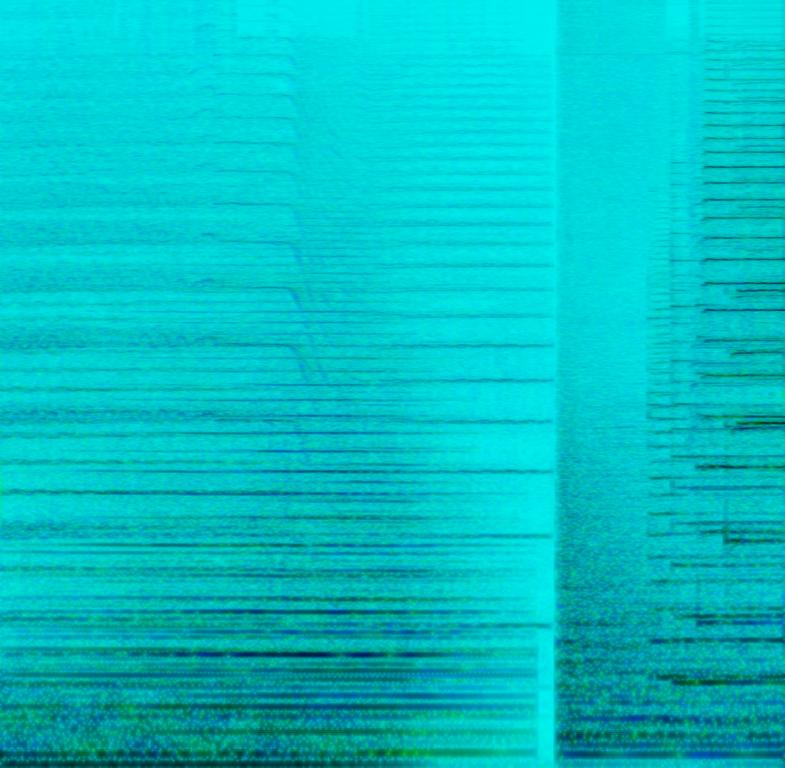
The low quality recording features a classical song that consists of a suspenseful brass melody, sustained strings and dynamic low percussion roll, after which there is an alarm sound. It sounds suspenseful, dramatic and intense.